Question: I'm currently facing a problem with the Kendo UI 'MultiSelect' widget for selecting an option more than once. For example, in the image below I want to select again after selecting , but unfortunately the 'MultiSelect' widget behaves more like a set than an ordered list, i.e. repetitive selection is not allowed. Is there actually a proper way to achieve this? Any workarounds?

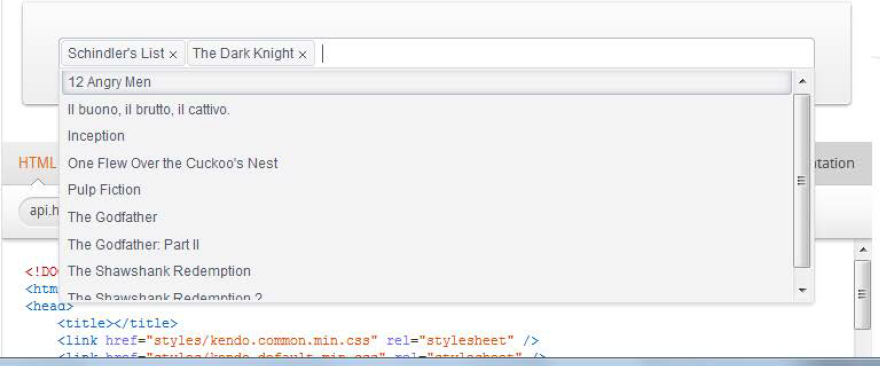
Answer: That's the intended behavior of the multi-select control and there is no simple way to make it do what you want using the available configuration options. Possible workarounds are ...
## Creating a custom multi-select widget
Something like this should work (note that I haven't tested this much - it lets you add multiples and keeps the filter intact though):
'''
(function ($) {
var ui = kendo.ui,
MultiSelect = ui.MultiSelect;
var originalRender = MultiSelect.fn._render;
var originalSelected = MultiSelect.fn._selected;
var CustomMultiSelect = MultiSelect.extend({
init: function (element, options) {
var that = this;
MultiSelect.fn.init.call(that, element, options);
},
options: {
name: 'CustomMultiSelect'
},
_select: function (li) {
var that = this,
values = that._values,
dataItem,
idx;
if (!that._allowSelection()) {
return;
}
if (!isNaN(li)) {
idx = li;
} else {
idx = li.data("idx");
}
that.element[0].children[idx].selected = true;
dataItem = that.dataSource.view()[idx];
that.tagList.append(that.tagTemplate(dataItem));
that._dataItems.push(dataItem);
values.push(that._dataValue(dataItem));
that.currentTag(null);
that._placeholder();
if (that._state === "filter") {
that._state = "accept";
}
console.log(this.dataSource.view());
},
_render: function (data) {
// swapping out this._selected keeps filtering functional
this._selected = dummy;
return originalRender.call(this, data);
this._selected = originalSelected;
}
});
function dummy() { return null; }
ui.plugin(CustomMultiSelect);
})(jQuery);
'''
Demo <URL>.
## Using a dropdown list
Use a simple dropdown list (or ComboBox) and bind the select event to append to your list (which you have to create manually).
For example:
'''
var mySelectedList = [];
$("#dropdownlist").kendoDropDownList({
select: function (e) {
var item = e.item;
var text = item.text();
// store your selected item in the list
mySelectedList.push({
text: text
});
// update the displayed list
$("#myOrderedList").append("<li>" + text + "</li>");
}
});
'''
Then you could bind clicks on those list elements to remove elements from the list. The disadvantage of that is that it requires more work to make it look "pretty" (you have to create and combine your own HTML, css, images etc.).